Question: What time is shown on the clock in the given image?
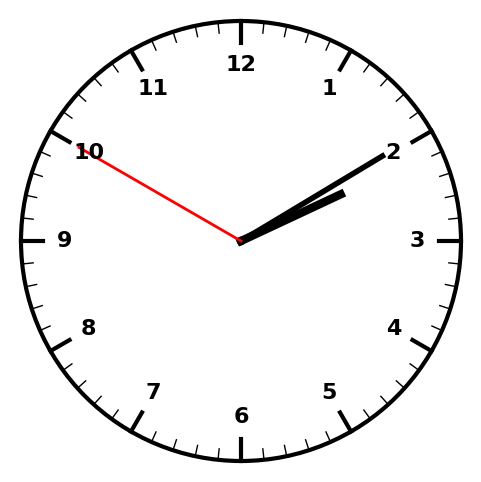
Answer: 02:09:50